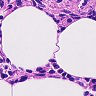
Metastatic tissue present: no